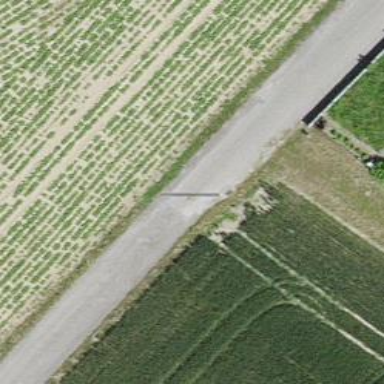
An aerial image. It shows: Asphalt track with grade1 tracktype.